Question: What number is displayed on the calculator?
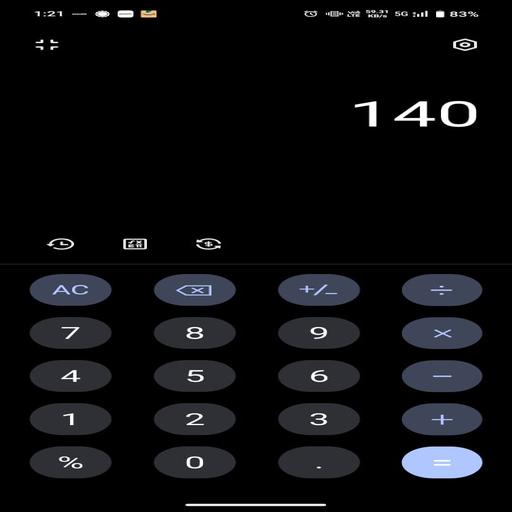
Answer: Number 140